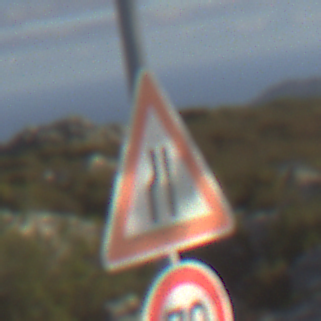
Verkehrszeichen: EinseitigVerengteFahrbahnLinks
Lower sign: Geschwindigkeit70
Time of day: SunriseSunset
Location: Outdoor (Nature)
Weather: PartlyCloudy
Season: NotSpecified
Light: Natural